Question: Dropdown menu (the right one, with city names like "gudauri") here dev.holiday.ge/xhtml/main.html must look like this:
I tried with CSS but I think it is quite impossible...
My idea was to create another little jquery script that will modify contents of dropdown further dividing it into 3 's.
Current output:
'''
<ul class="chzn-results">
<li class="group-result" id="control_1_chzn_g_0" style="display: list-item;">Mountain</li>
<li style="" class="active-result result-selected group-option" id="control_1_chzn_o_1">Gudauri</li>
<li style="" class="active-result group-option" id="control_1_chzn_o_2">Bakuriani</li>
<li style="" class="active-result group-option" id="control_1_chzn_o_3">Svaneti</li>
<li class="group-result" id="control_1_chzn_g_4" style="display: list-item;">Seaside</li>
<li style="" class="active-result group-option" id="control_1_chzn_o_5">Batumi</li>
<li style="" class="active-result group-option" id="control_1_chzn_o_6">Kobuleti</li>
<li style="" class="active-result group-option" id="control_1_chzn_o_7">Kvariati</li>
<li class="group-result" id="control_1_chzn_g_8" style="display: list-item;">Capital</li>
<li style="" class="active-result group-option" id="control_1_chzn_o_9">Tbilisi</li>
</ul>
'''
Change into this:
'''
<ul class="chzn-results" id="searchdropdown1">
<li class="group-result" id="control_1_chzn_g_0" style="display: list-item;">Mountain</li>
<li style="" class="active-result result-selected group-option" id="control_1_chzn_o_1">Gudauri</li>
<li style="" class="active-result group-option" id="control_1_chzn_o_2">Bakuriani</li>
<li style="" class="active-result group-option" id="control_1_chzn_o_3">Svaneti</li>
</ul>
<ul class="chzn-results" id="searchdropdown2">
<li class="group-result" id="control_1_chzn_g_4" style="display: list-item;">Seaside</li>
<li style="" class="active-result group-option" id="control_1_chzn_o_5">Batumi</li>
<li style="" class="active-result group-option" id="control_1_chzn_o_6">Kobuleti</li>
<li style="" class="active-result group-option" id="control_1_chzn_o_7">Kvariati</li>
</ul>
<ul class="chzn-results" id="searchdropdown3">
<li class="group-result" id="control_1_chzn_g_8" style="display: list-item;">Capital</li>
<li style="" class="active-result group-option" id="control_1_chzn_o_9">Tbilisi</li>
</ul>
'''
What do you think?
Will this work at all?
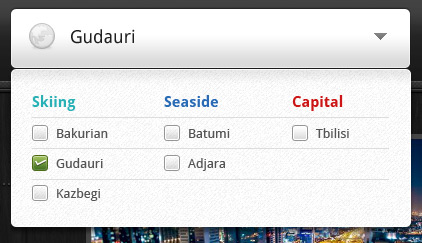
Answer: Yes, It does work. I just tested the target UL html you mentioned above in Firebug and it worked. I added following attributes in the css class chzn-results{width:30%; float:left}. Do you need help in tansforming single UL into 3 UL's ?
'''
$('#control_1_chzn .chzn-drop li.group-result').each(
function(index,val){
id='searchdropdown'+(1+index);
$('#control_1_chzn .chzn-drop').append('<ul class="chzn-results" style="width:30%; float:left;" id="'+id+'"></ul>');
$(this).nextUntil('li.group-result').appendTo($('#'+id));
$(this).prependTo($('#'+id));
}
);
$('#control_1_chzn .chzn-drop ul:first').remove();
'''
Update: Added code to tranform the original UL list into 3 columns.